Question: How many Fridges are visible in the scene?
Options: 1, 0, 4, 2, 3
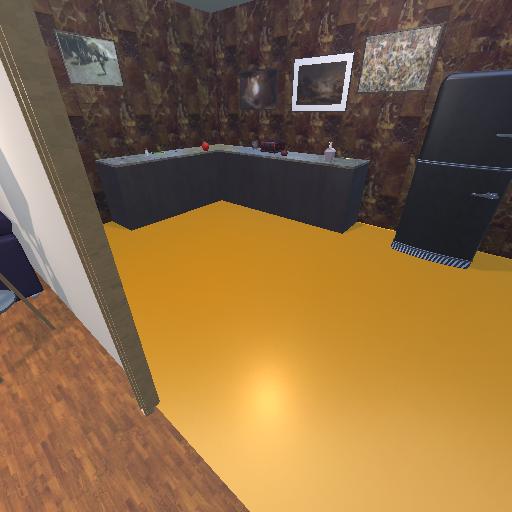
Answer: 1